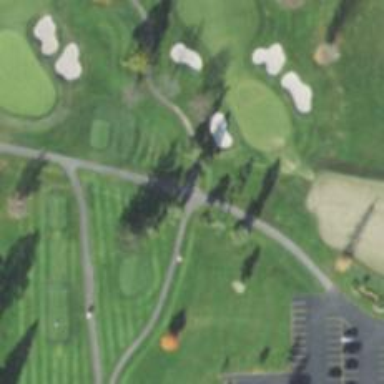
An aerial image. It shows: Path for golf carts.